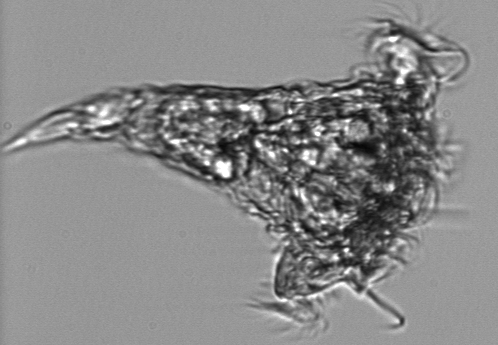
Label: zooplankton